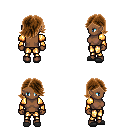
a pixel art fantasy rpg character, female body template, human, dark skin, gold arm armor, gold greaves, brown swoop hairstyle, gray slippers, four views (front, back, left, right), 2x2 character sprite sheet, small pixel art, hard edges, no anti-aliasing